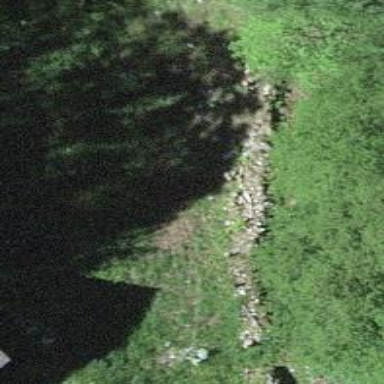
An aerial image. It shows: Dry stone wall barrier.